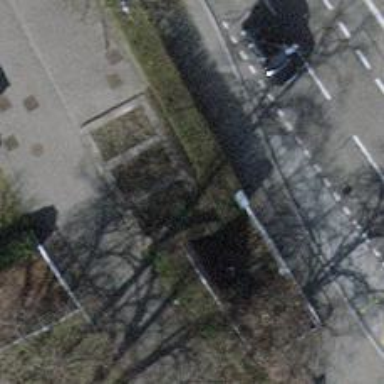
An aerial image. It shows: Footway passing through tunnel.